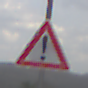
Verkehrszeichen: Gefahrenstelle
Umgebung: Outdoor, Nature
Tageszeit: Midday
Wetter: PartlyCloudy
Licht: Natural
Jahreszeit: NotSpecified
Kontrast: LowContrast